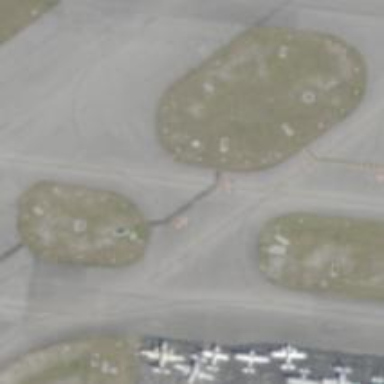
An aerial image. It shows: View of taxiway at the airport.